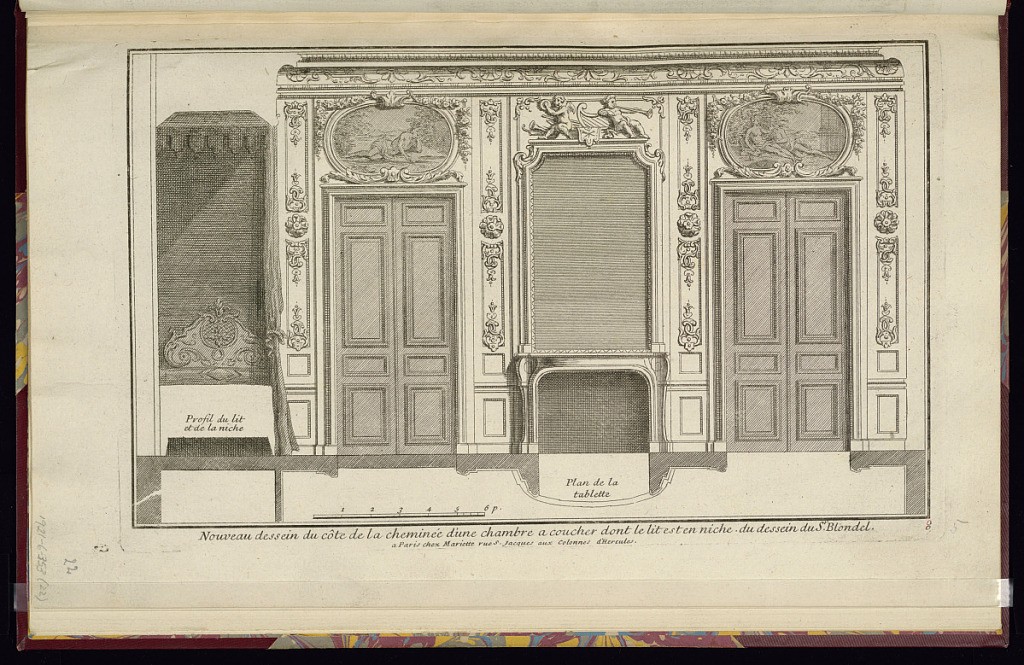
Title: Nouveau dessein du côte de la cheminée d’une chambre a coucher dont le lit est en niche du dessein du Sr. Blondel
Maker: Jacques-François Blondel, French, 1705–1774
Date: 1725–40
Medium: Etching and engraving on laid paper
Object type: Print
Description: A design for an interior bedroom wall elevation featuring a chimney piece, two sets of double doors, and a bed in a niche, designed by Blondel. In the center of the design, a chimneypiece and over-mantle mirror topped with a sculpted panel with putti playing musical instruments. The double doors on either side are topped with oval over-door paintings with figures in landscapes. The narrow panels between the doors and the cornice are decorated with rosettes, fleurons, strapwork, c-scrolls, and rinceaux, festoons of flowers, shell and feather motifs and ornament, with a plain dado level below. To the left, the bed niche is shown with its curtain drawn back. The headboard is decorated with scrolling foliage, fleurons, rosettes, and a diaper pattern. The plan view of the wall is illustrated below the elevation with a scale. The plate is titled, signed, and numbered. The printed number 5 has been changed by hand to an 8 with red ink.